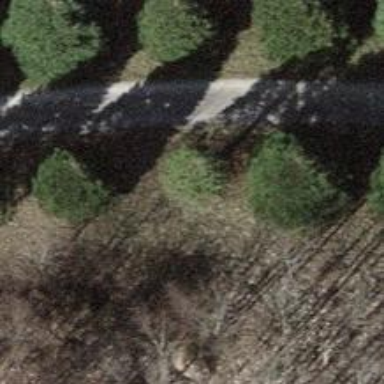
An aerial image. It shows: Needle-leaved tree in nature.